Field crop: tomato
Growth stage: 1
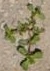
Species: portulaca